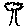
Label: tree